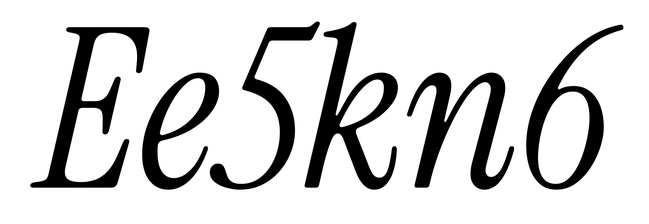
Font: InstrumentSerif-Italic